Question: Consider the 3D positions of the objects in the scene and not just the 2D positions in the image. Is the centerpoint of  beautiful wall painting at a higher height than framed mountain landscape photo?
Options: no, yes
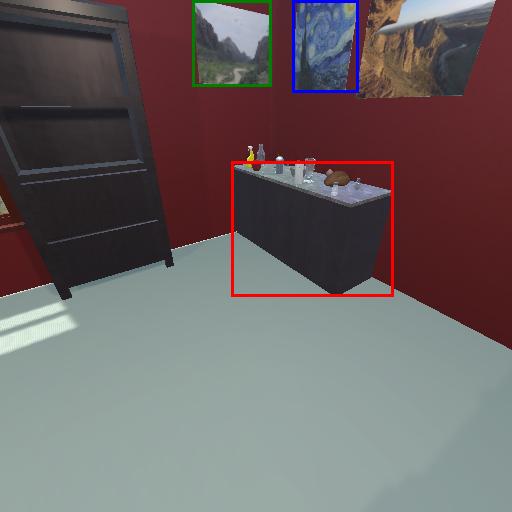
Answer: no